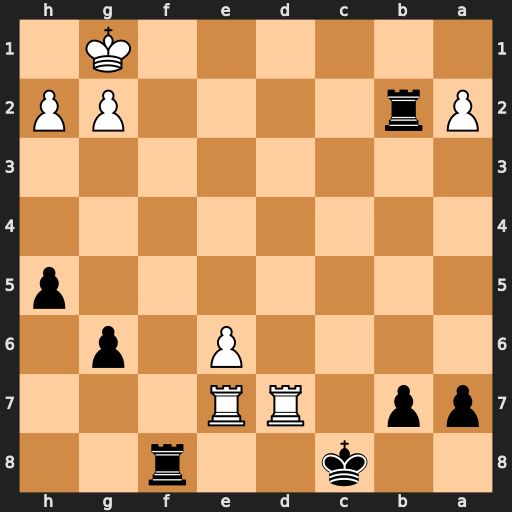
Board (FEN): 2k2r2/pp1RR3/4P1p1/7p/8/8/Pr4PP/6K1
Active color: b
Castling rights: -
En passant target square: -
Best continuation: Rb1+ Rd1 Rxd1#